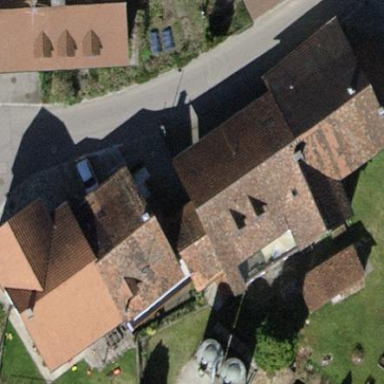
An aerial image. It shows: Semi-detached house with gabled roof.